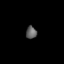
Tissue: lung
Cell type: Smooth muscle cells
Senescence score: 0.6328
Nuclear area (px): 130
Mean DAPI intensity: 96.877